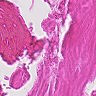
Metastatic tissue present: no